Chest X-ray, PA view. Patient: 26 years old, sex M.
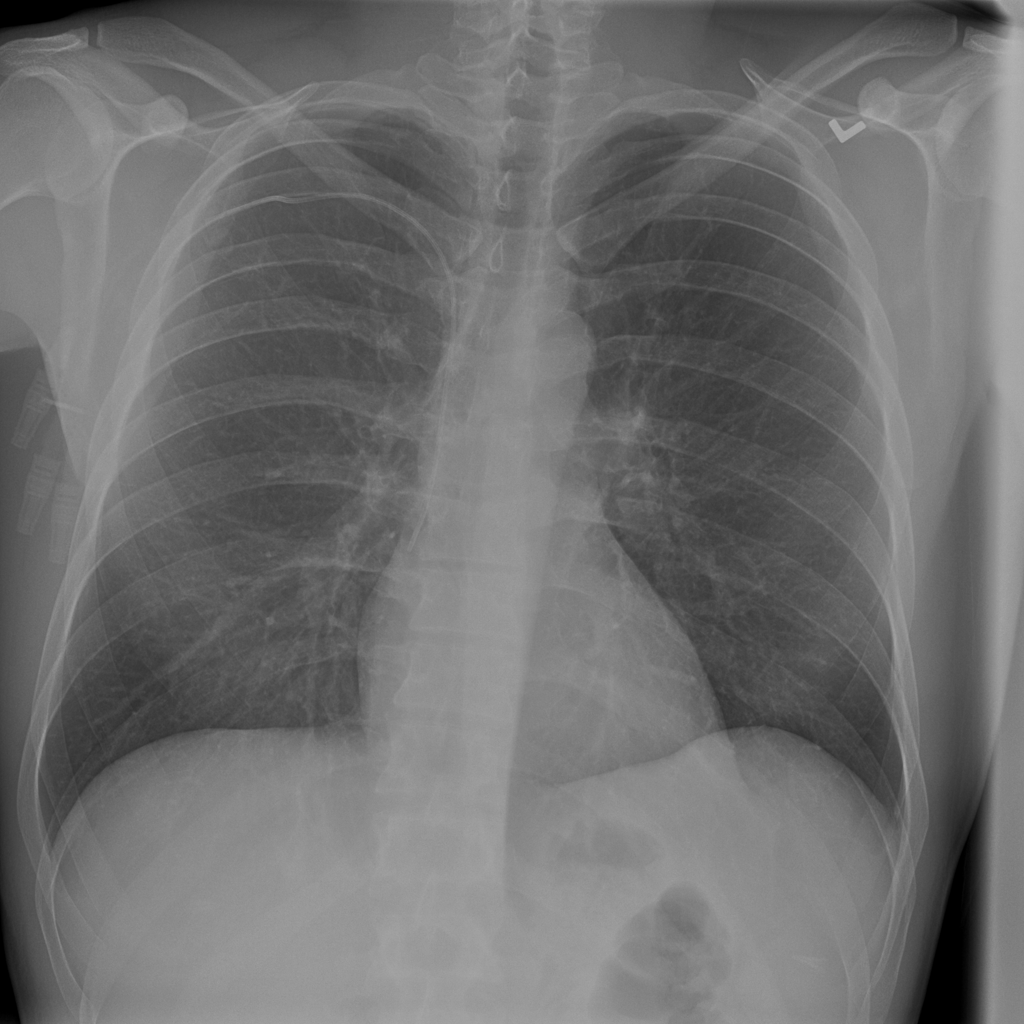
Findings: Mass